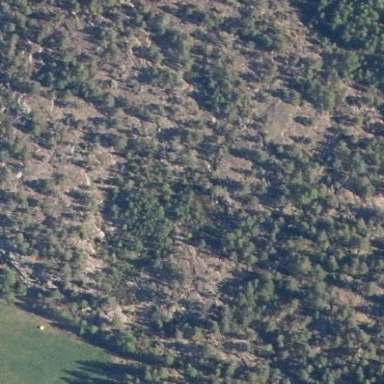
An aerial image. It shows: Landscape of bare rock.